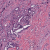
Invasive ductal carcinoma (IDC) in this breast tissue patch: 1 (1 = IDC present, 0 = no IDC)